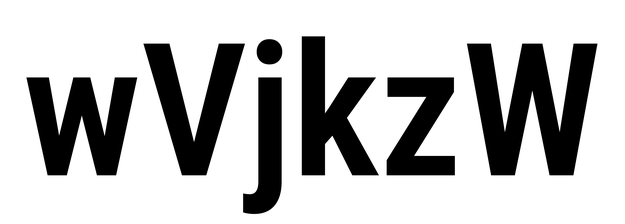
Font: Roboto_Condensed_SemiBold